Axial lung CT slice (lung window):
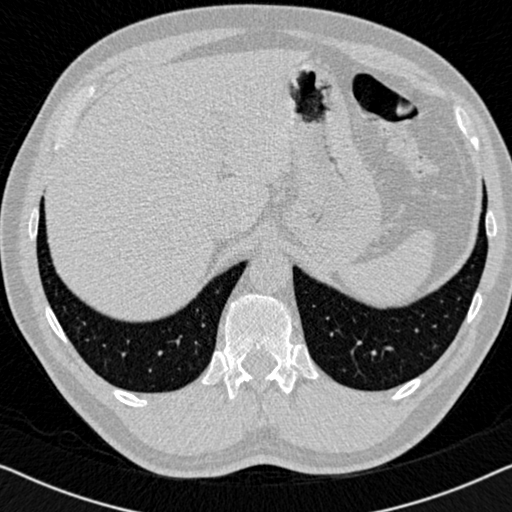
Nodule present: no